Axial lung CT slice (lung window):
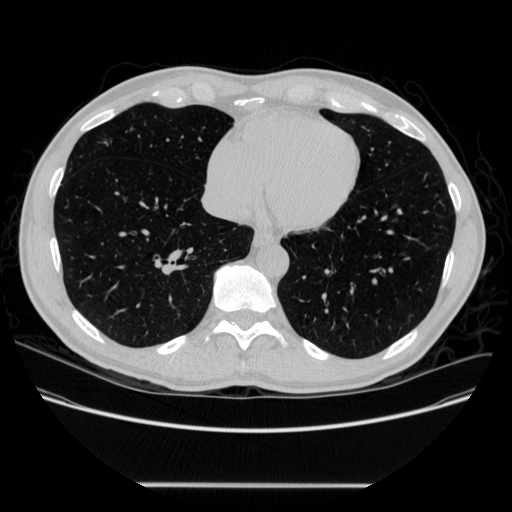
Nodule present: no